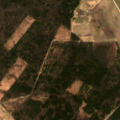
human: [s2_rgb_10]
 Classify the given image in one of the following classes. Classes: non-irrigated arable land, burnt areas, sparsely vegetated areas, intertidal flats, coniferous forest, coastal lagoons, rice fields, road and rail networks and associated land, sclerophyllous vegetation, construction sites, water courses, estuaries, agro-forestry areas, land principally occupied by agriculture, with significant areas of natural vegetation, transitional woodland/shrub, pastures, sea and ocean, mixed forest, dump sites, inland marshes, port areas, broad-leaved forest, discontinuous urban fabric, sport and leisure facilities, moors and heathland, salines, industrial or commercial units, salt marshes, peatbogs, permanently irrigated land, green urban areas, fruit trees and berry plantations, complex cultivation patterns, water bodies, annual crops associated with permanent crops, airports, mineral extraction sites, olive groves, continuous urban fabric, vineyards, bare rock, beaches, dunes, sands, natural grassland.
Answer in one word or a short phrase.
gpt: pastures, mixed forest, transitional woodland/shrub